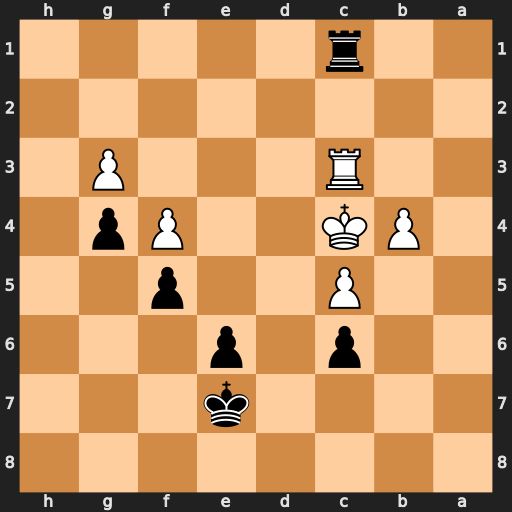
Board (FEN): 8/4k3/2p1p3/2P2p2/1PK2Pp1/2R3P1/8/2r5
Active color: b
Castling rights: -
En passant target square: -
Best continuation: Rxc3+ Kxc3 e5 Kd2 exf4